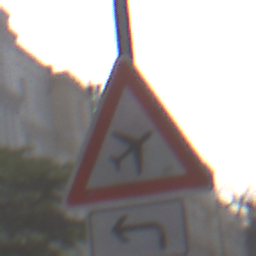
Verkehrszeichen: FlugbetriebLinks
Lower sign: RichtungsangabeDurchPfeile2
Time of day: MorningAfternoon
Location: Outdoor (Urban)
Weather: PartlyCloudy
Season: NotSpecified
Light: Natural